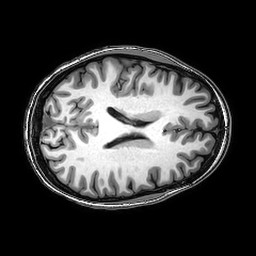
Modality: T1w
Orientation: axial
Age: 25
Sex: female
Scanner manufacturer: philips
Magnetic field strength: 3 T
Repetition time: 0.008161 s
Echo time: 0.00374 s